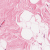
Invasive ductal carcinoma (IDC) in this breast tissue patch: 0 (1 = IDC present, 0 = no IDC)